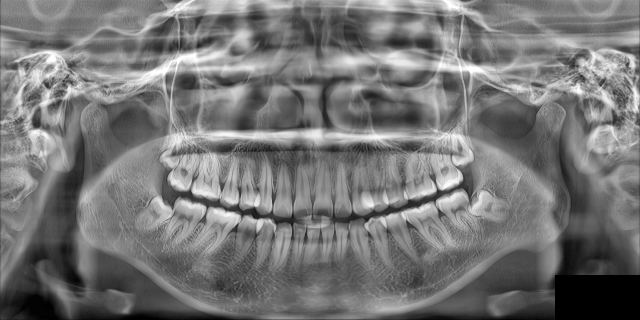
adult